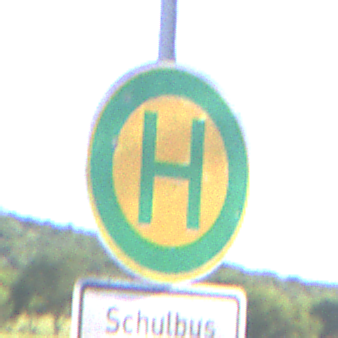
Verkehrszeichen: Haltestelle
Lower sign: ZeitangabenMitBeschraenkungAufWochentage5
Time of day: MorningAfternoon
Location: Outdoor (RoadRail)
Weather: PartlyCloudy
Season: NotSpecified
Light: Natural